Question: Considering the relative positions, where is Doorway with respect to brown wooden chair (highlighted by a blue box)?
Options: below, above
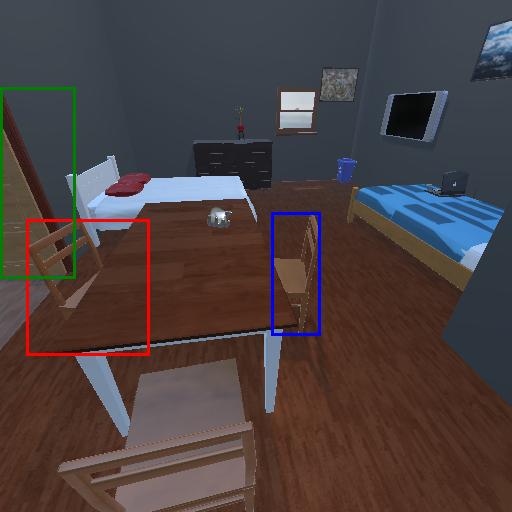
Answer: below